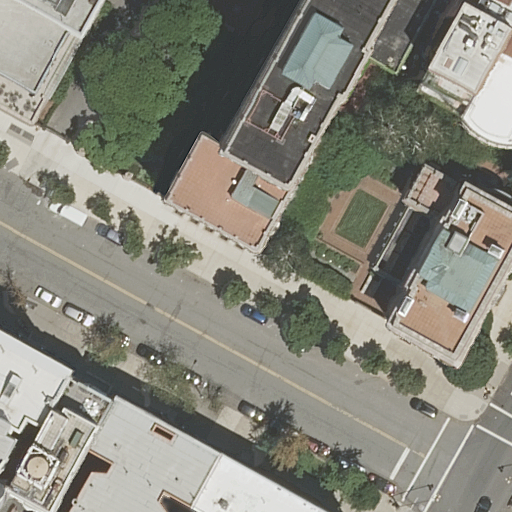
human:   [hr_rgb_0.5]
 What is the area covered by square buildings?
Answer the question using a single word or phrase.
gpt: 0m2

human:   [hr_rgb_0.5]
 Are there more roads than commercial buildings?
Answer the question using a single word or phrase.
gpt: yes

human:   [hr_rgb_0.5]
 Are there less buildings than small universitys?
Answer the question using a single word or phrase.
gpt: no

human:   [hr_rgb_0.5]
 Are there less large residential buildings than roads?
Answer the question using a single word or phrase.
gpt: yes

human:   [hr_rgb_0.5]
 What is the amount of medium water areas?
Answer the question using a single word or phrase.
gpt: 0

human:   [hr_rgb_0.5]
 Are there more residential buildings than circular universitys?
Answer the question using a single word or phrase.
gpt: yes

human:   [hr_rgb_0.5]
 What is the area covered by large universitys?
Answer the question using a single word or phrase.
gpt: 19648m2

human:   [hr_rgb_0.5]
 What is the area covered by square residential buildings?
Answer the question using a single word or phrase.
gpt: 0m2

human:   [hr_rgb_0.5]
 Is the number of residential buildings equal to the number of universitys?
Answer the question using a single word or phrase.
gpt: no

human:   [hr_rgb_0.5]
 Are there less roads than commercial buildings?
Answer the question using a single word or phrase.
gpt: no

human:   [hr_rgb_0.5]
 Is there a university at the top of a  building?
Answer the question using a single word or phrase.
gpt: yes

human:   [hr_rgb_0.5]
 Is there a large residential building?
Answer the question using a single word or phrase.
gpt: yes

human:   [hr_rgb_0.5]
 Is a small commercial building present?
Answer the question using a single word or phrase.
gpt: no

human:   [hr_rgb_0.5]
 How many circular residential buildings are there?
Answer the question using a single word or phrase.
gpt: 0

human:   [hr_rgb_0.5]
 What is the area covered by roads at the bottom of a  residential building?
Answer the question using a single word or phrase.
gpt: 0m2

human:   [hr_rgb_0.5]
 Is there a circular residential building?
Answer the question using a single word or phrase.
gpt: no

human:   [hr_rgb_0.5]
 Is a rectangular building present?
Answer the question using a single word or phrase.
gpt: yes

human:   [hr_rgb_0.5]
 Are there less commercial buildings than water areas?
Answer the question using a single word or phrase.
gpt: no

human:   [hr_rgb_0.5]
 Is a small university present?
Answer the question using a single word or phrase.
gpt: no

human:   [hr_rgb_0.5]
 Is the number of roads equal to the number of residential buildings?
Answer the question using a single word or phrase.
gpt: no

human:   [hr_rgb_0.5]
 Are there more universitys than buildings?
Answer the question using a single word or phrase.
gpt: no

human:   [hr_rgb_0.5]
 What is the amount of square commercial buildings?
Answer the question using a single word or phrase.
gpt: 0

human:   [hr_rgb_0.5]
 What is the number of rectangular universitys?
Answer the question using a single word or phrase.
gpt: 2

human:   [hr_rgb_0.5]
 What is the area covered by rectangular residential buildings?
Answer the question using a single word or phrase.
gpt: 748m2

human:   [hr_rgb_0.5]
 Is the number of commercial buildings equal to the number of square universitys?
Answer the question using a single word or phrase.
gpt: yes

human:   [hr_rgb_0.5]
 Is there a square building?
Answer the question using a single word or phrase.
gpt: no

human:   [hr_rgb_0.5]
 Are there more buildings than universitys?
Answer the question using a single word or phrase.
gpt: yes

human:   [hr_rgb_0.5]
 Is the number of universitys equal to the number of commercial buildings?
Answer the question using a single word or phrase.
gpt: no

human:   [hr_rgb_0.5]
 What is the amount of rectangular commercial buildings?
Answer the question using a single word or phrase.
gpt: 0

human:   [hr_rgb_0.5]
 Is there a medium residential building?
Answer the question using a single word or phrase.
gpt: yes

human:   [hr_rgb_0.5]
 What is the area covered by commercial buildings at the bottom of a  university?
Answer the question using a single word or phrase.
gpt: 0m2

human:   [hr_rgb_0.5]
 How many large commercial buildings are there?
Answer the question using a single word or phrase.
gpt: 0

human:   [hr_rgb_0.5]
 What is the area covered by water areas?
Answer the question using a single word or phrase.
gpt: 0m2

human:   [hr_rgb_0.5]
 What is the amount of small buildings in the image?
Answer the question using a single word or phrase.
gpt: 1

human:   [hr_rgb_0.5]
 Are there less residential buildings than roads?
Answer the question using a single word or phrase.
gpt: no

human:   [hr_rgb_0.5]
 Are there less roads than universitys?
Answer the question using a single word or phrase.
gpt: no